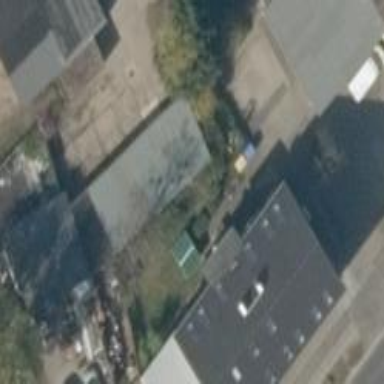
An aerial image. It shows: Group of garages.